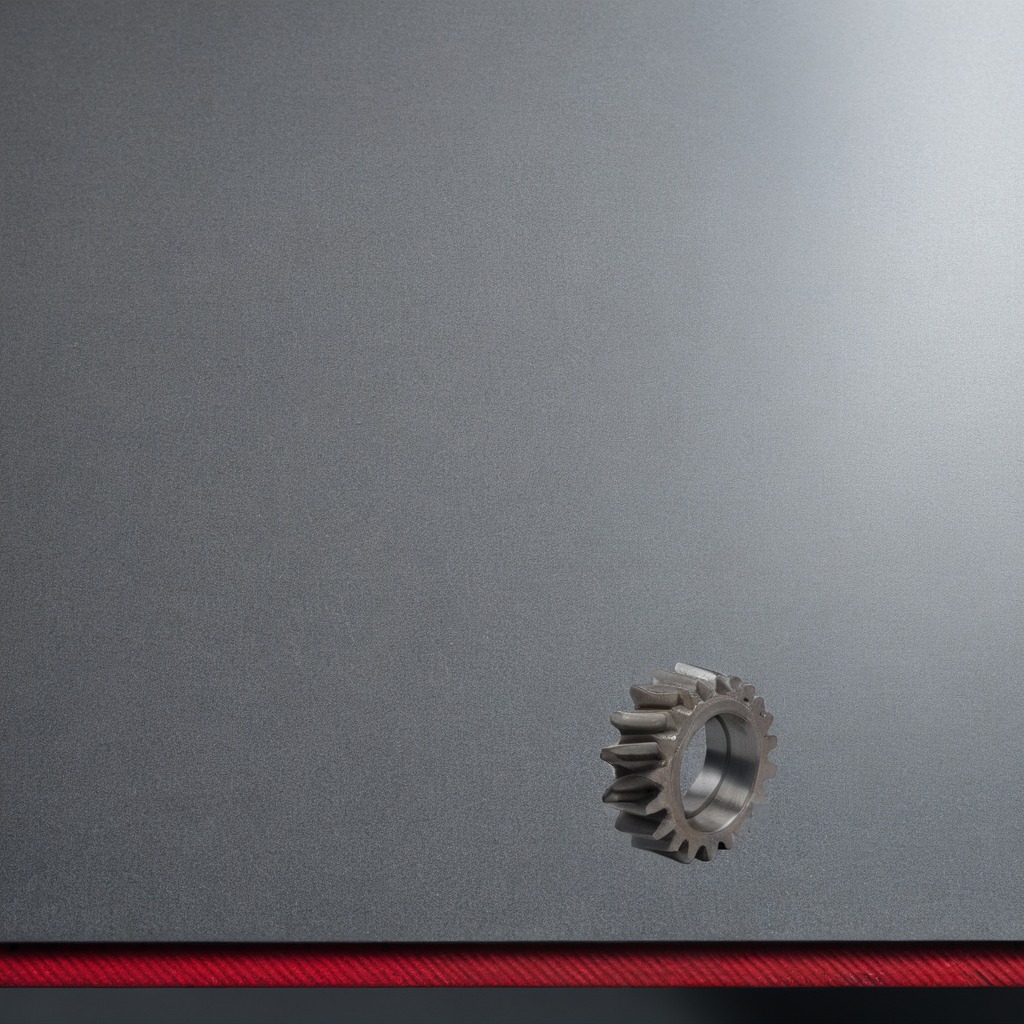
A steel gear with teeth is lying on the granite tabletop.